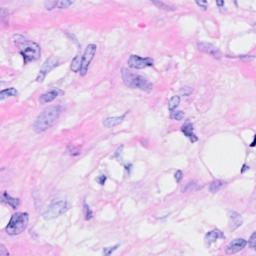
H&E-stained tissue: Breast